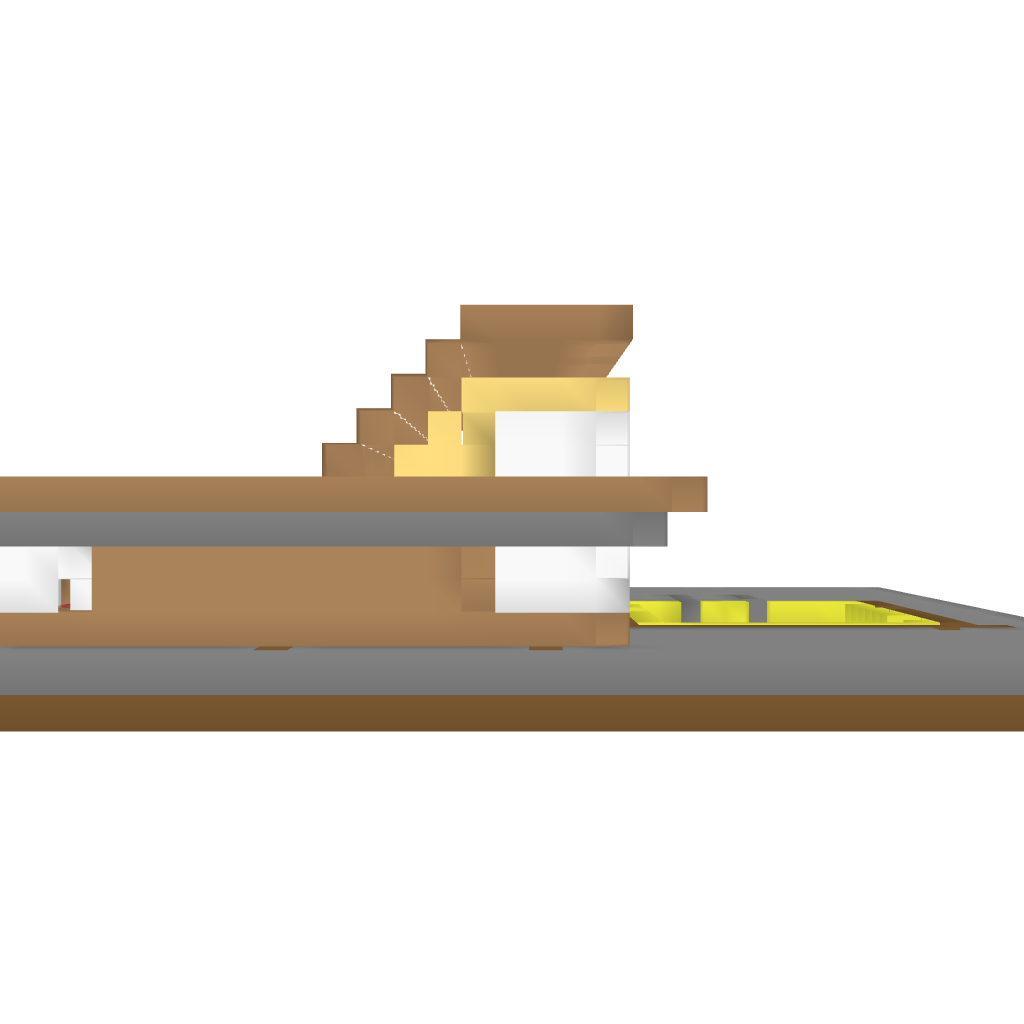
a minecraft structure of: Modern House 001 V2 bad low quality